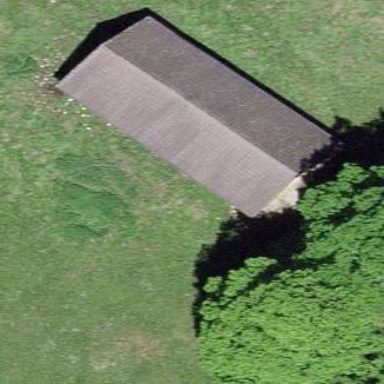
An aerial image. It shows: Farm auxiliary building.